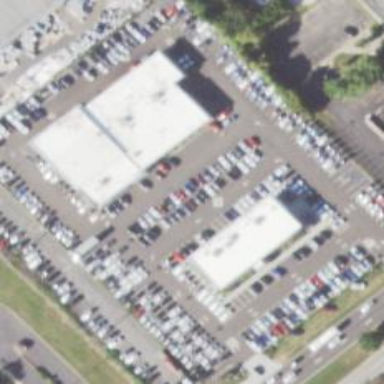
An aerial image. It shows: Building that houses car repair shop.